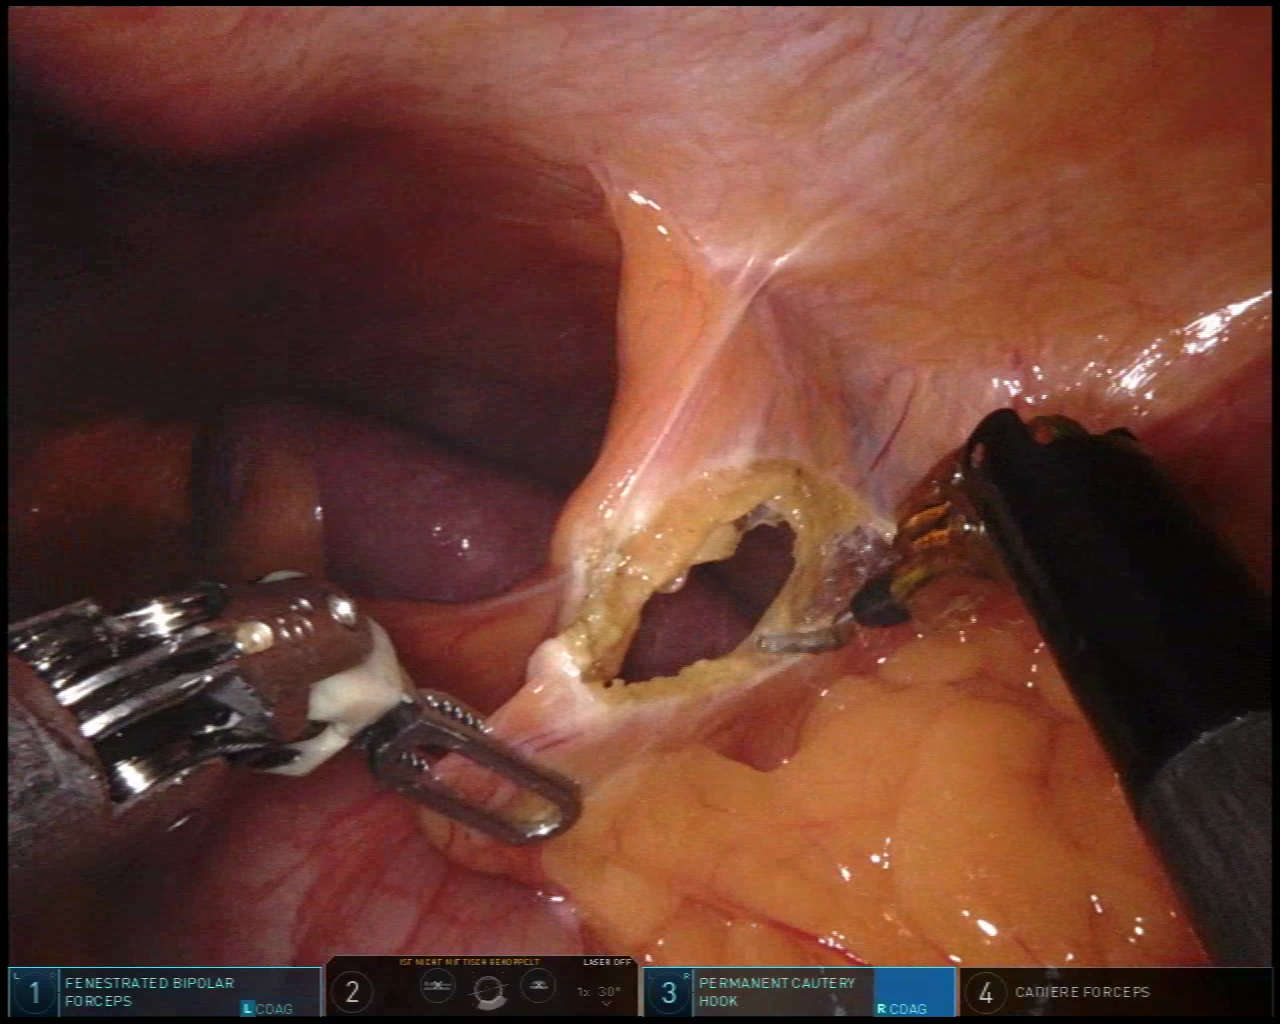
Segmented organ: colon
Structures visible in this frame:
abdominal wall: yes
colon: yes
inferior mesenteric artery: no
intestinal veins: no
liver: no
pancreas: no
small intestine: no
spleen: yes
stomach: no
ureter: no
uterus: no
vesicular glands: no